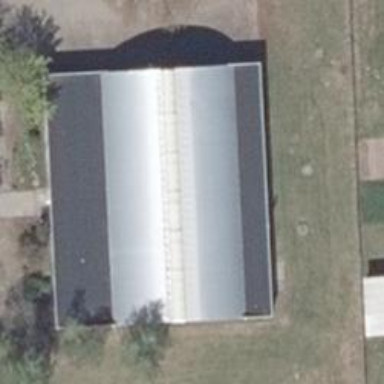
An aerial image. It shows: Building with round-shaped roof.